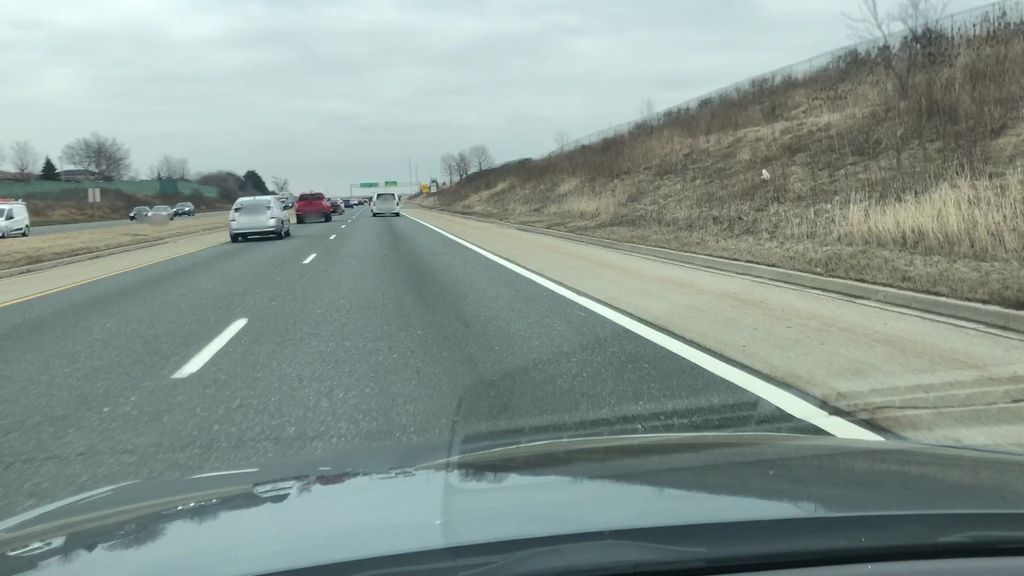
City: hamilton